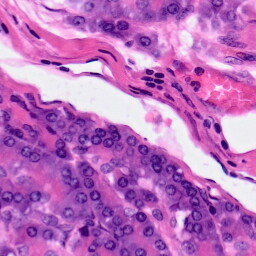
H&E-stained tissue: Pancreatic